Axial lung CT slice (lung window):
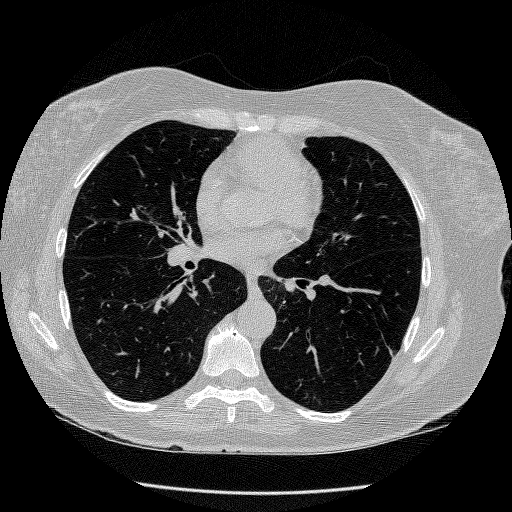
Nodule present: no